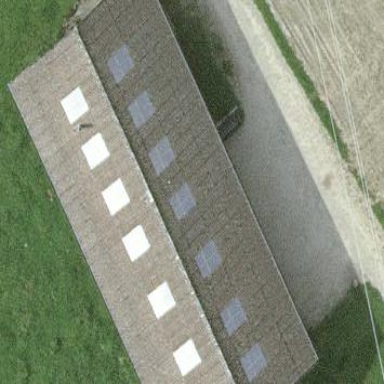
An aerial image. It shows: Shed building.